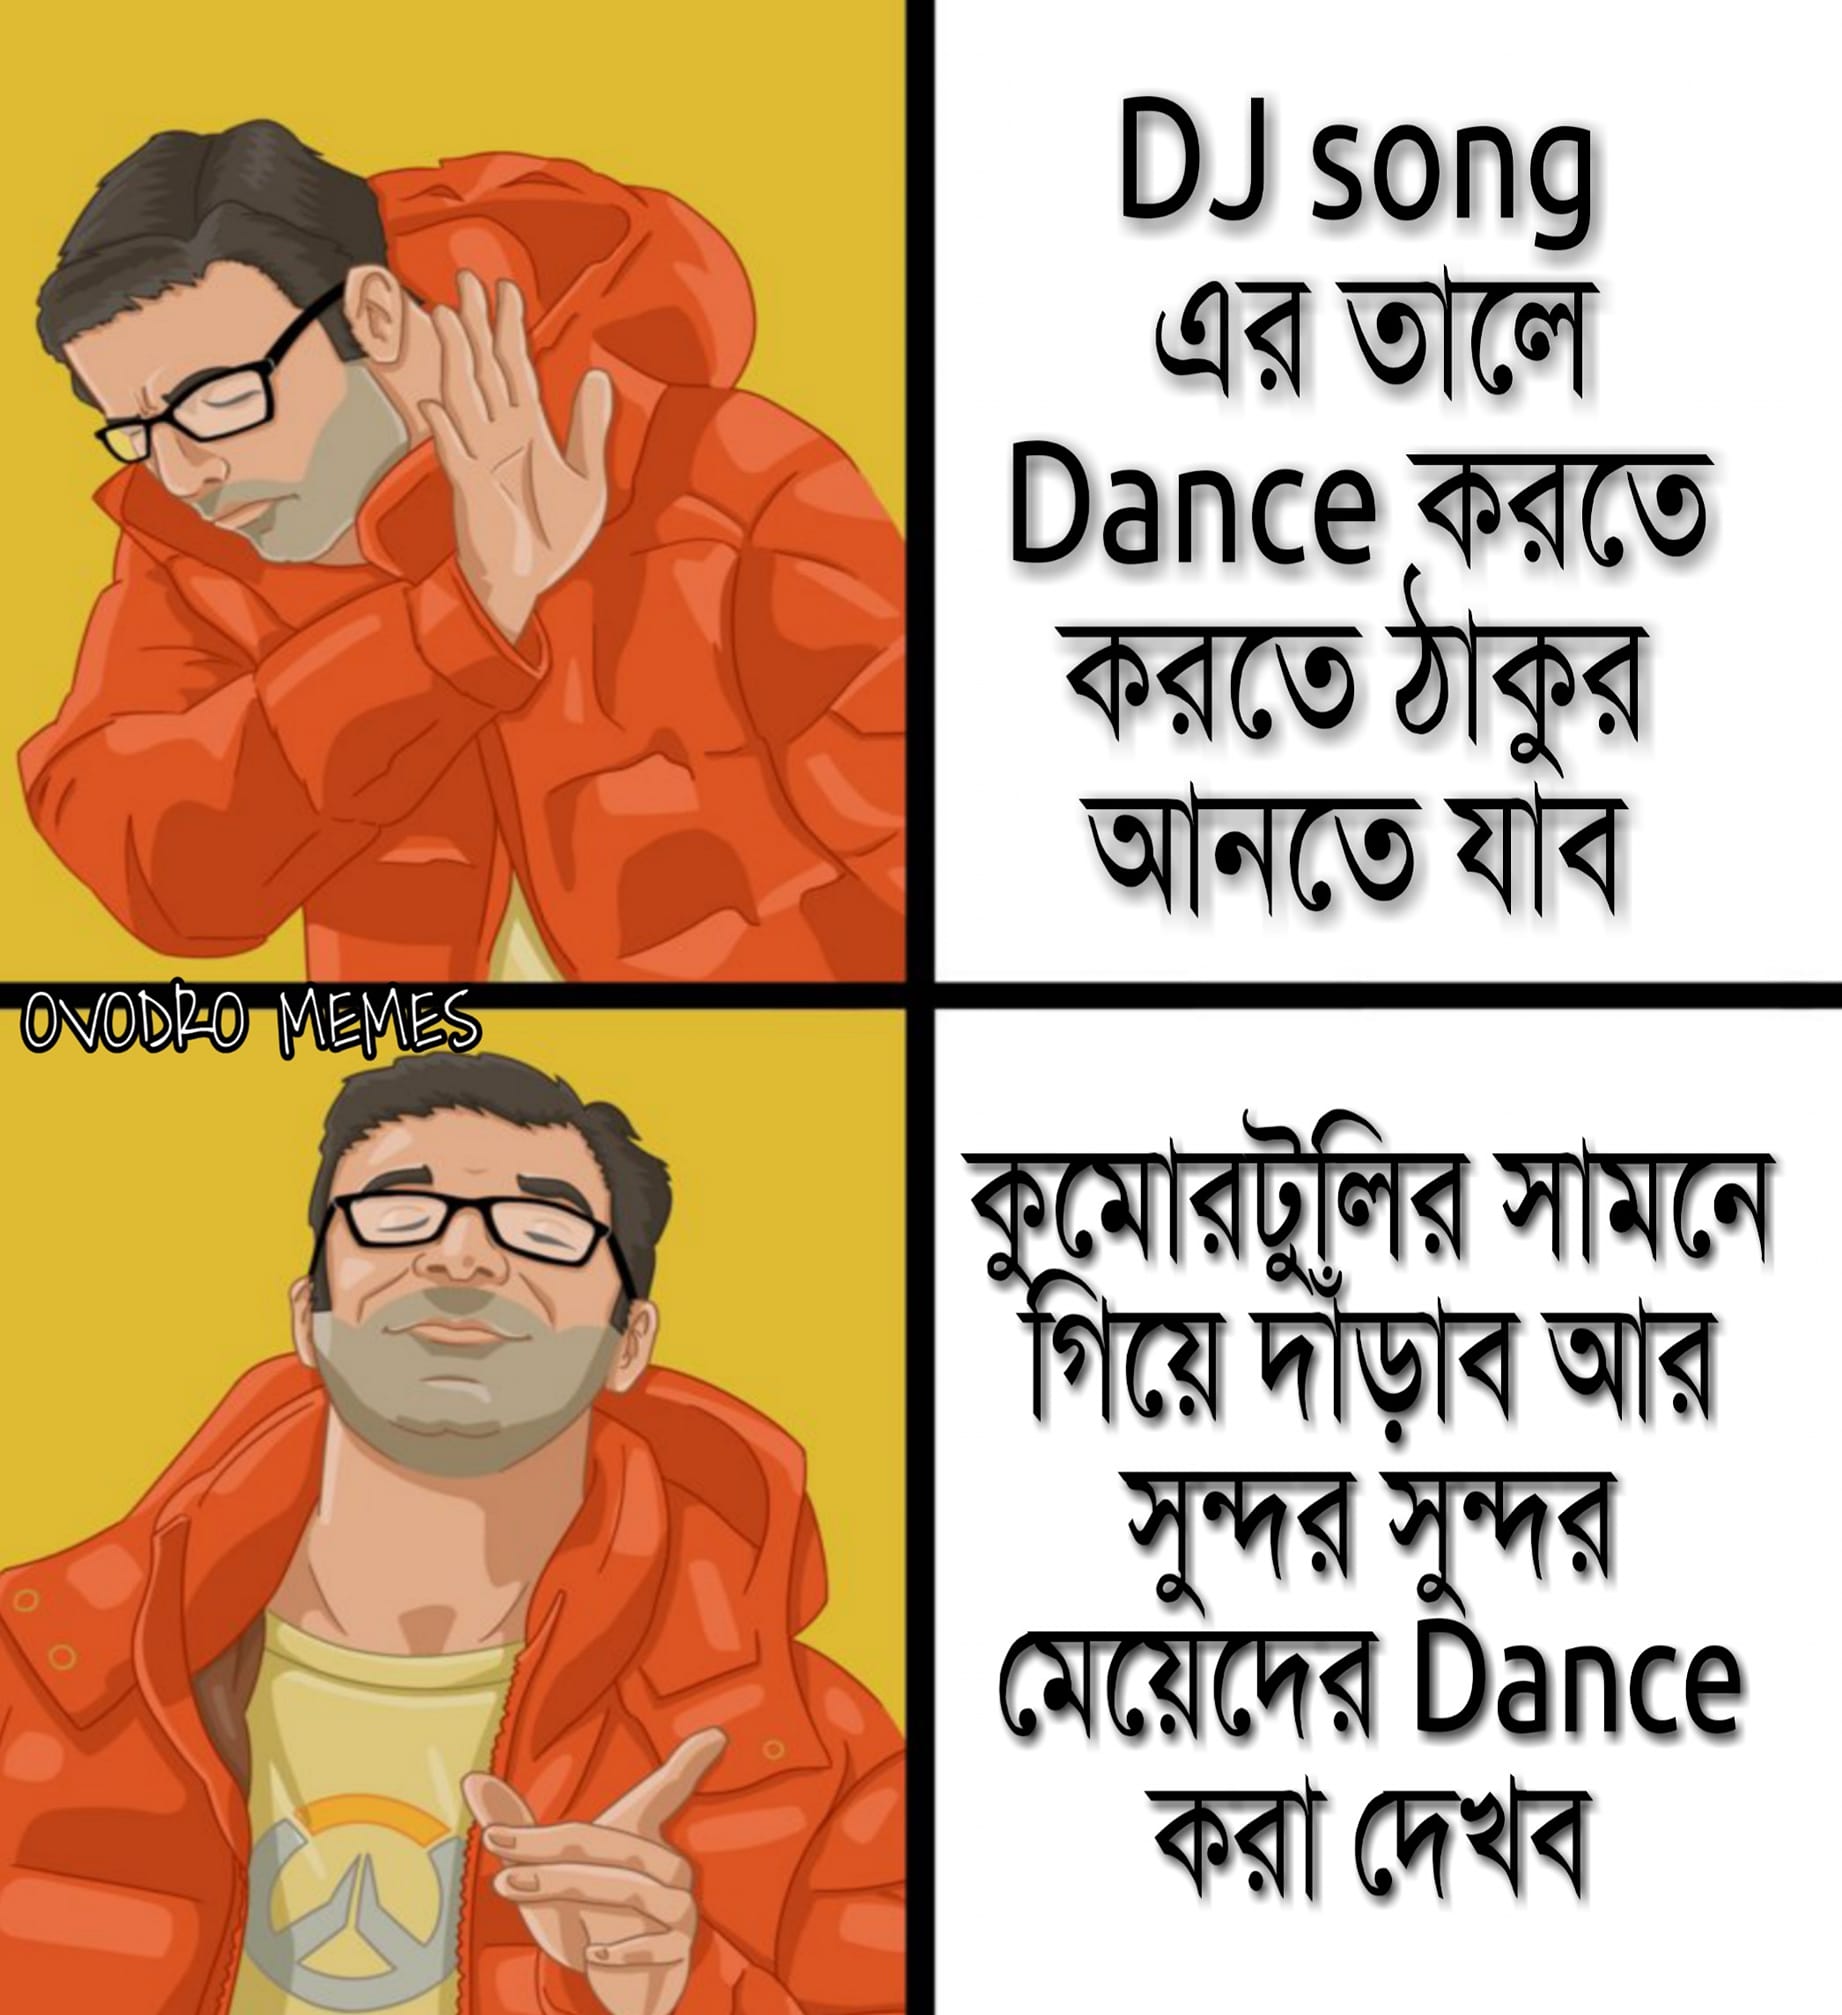
Caption: DJ song এর তালে Dance করতে করতে ঠাকুর আনতে যাব       কুমোরটুলির সামনে গিয়ে দাড়াব আর সুন্দর সুন্দর মেয়েদের Dance করা দেখব
Label: non-hate